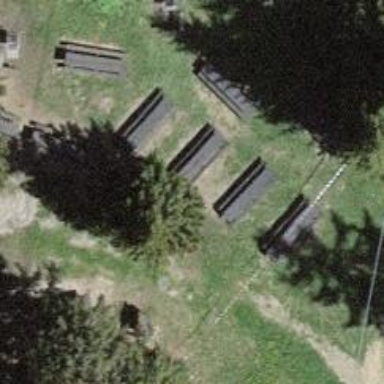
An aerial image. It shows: Picnic table located in leisure land area.